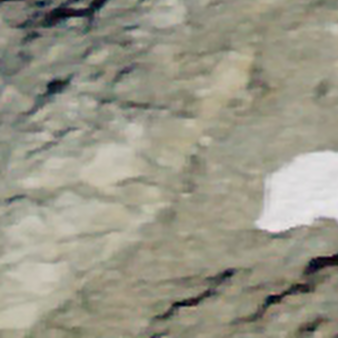
Label: other